Interaction volume radius: 10 \u00c5
Interaction volume height: 10 \u00c5
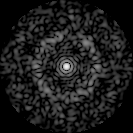
Disorder parameter: 0.822